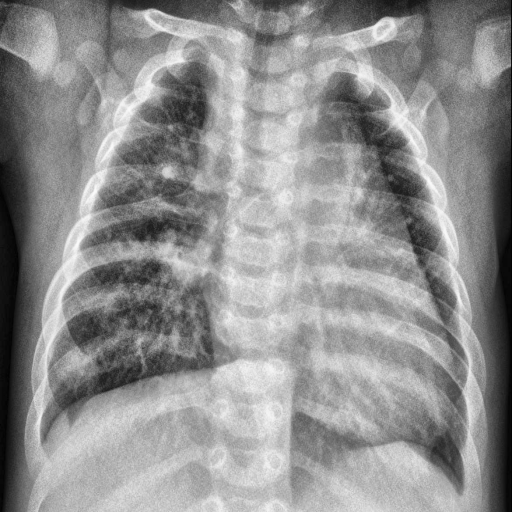
Finding: PNEUMONIA